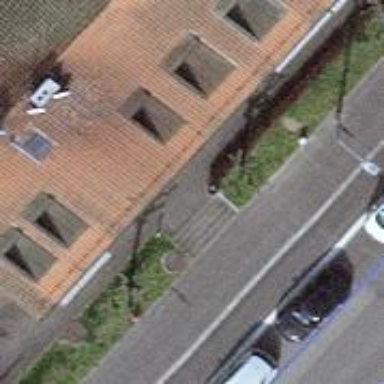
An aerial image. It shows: Set of steps on the road.